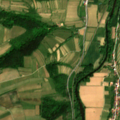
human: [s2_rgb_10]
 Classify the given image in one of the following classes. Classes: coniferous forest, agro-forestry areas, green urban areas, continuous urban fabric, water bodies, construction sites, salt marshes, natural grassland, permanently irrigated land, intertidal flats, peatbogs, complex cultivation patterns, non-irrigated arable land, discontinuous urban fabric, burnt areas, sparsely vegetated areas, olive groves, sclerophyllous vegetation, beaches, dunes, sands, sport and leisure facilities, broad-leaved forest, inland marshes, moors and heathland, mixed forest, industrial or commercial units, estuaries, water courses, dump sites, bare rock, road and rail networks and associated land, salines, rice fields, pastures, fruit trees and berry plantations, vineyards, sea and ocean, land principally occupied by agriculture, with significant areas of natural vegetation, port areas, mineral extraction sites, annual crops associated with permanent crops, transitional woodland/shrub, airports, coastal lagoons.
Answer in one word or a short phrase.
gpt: discontinuous urban fabric, non-irrigated arable land, vineyards, land principally occupied by agriculture, with significant areas of natural vegetation, broad-leaved forest